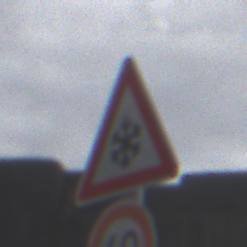
Verkehrszeichen: SchneeOderEisglaette
Zusatzzeichen unten: Geschwindigkeit60
Umgebung: Outdoor, Suburban
Tageszeit: Midday
Wetter: Overcast
Licht: Natural
Jahreszeit: NotSpecified
Kontrast: LowContrast